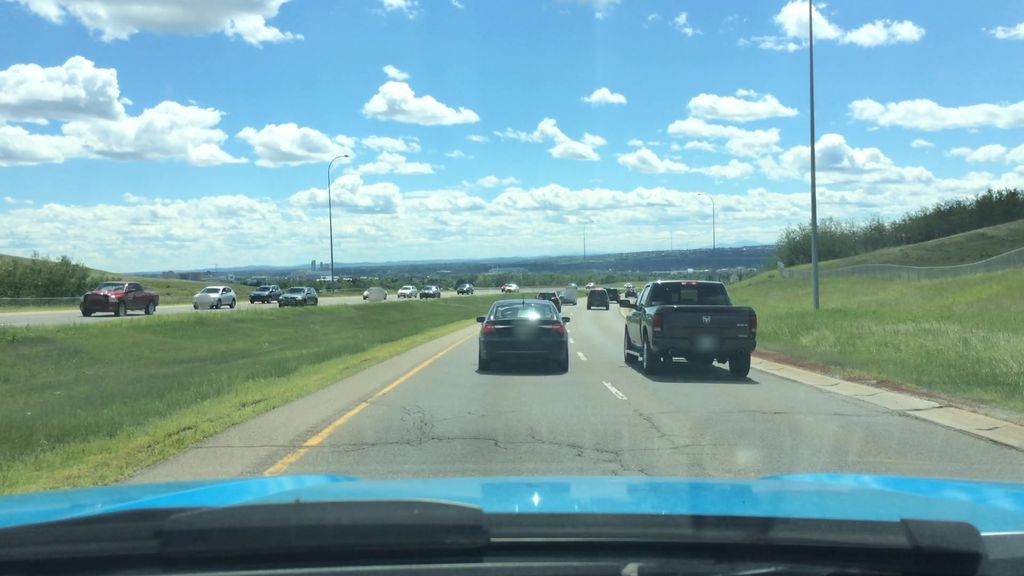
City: calgary